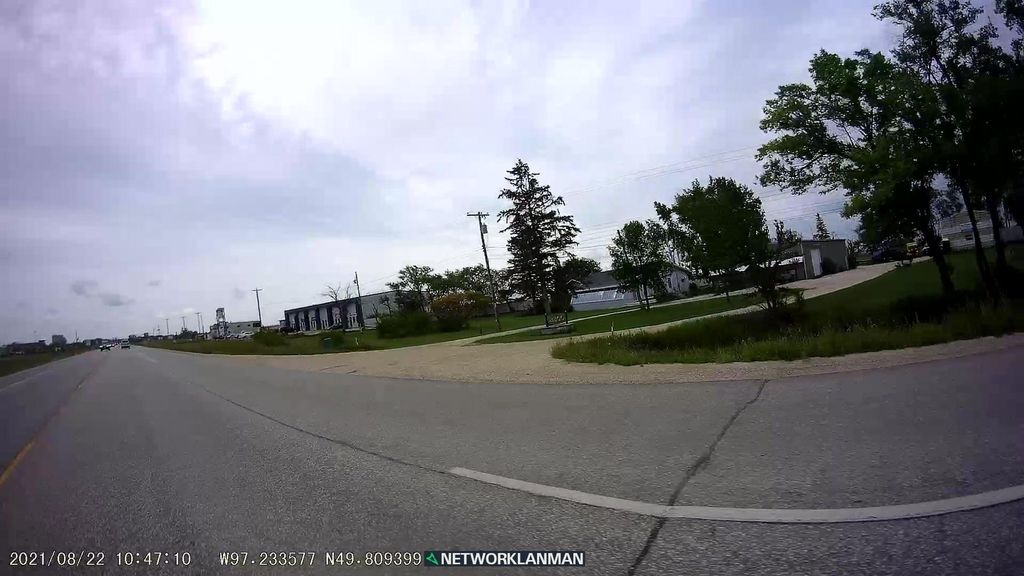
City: winnipeg